Field crop: maize
Growth stage: 2
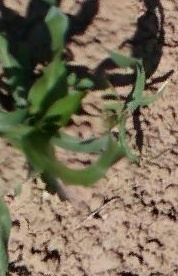
Species: maize